Question: Sample Screenshot
How to create this format using any Layout.
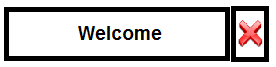
Answer: The layout below will make the imageview take up just the space it needs and cause the Textview to expand and take up all remaining space.
'''
<?xml version="1.0" encoding="utf-8"?>
<LinearLayout xmlns:android="http://schemas.android.com/apk/res/android"
android:layout_width="fill_parent"
android:layout_height="wrap_content"
android:orientation="horizontal" >
<TextView
android:layout_width="0dp"
android:layout_height="wrap_content"
android:layout_weight="1"
android:text="Welcome" />
<ImageView
android:layout_width="wrap_content"
android:layout_height="wrap_content"
android:src="@drawable/yourimagename" />
</LinearLayout>
'''